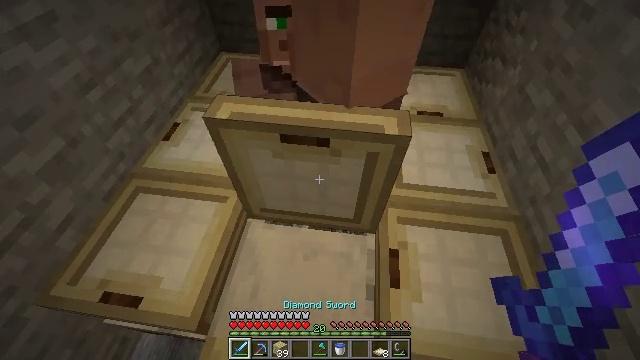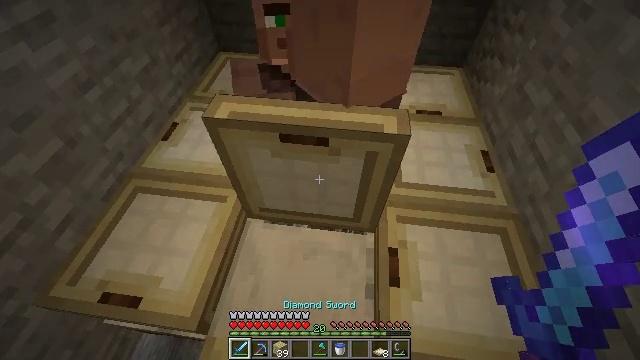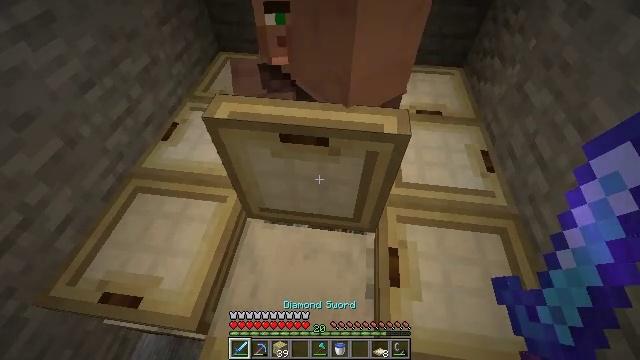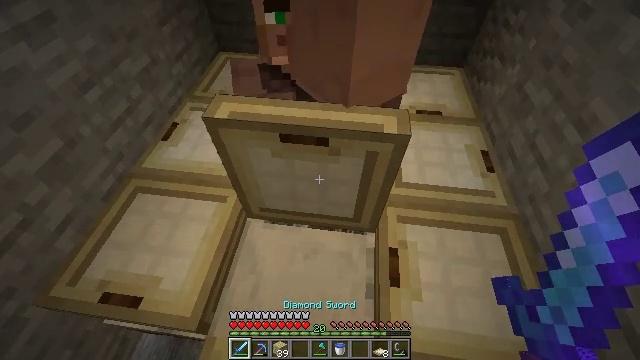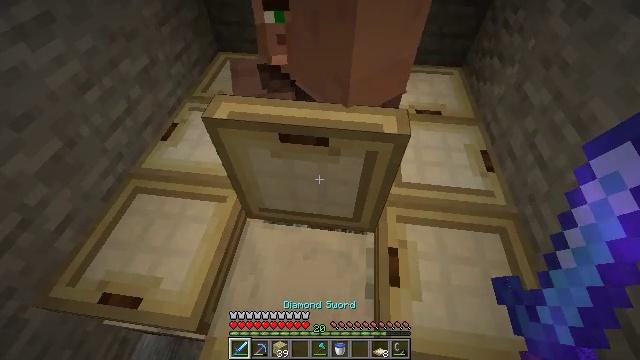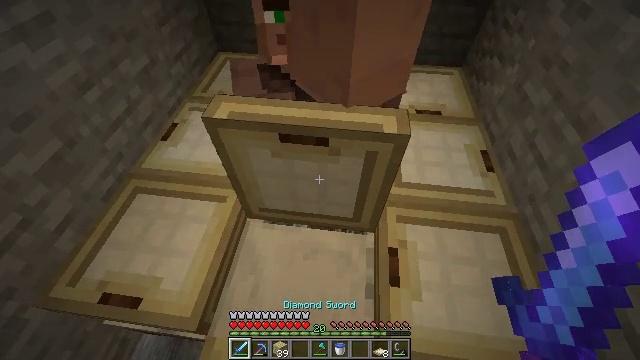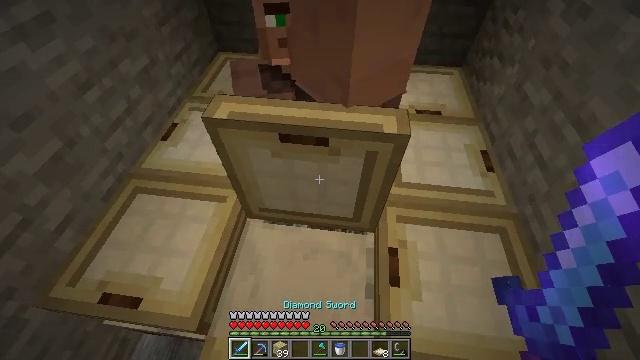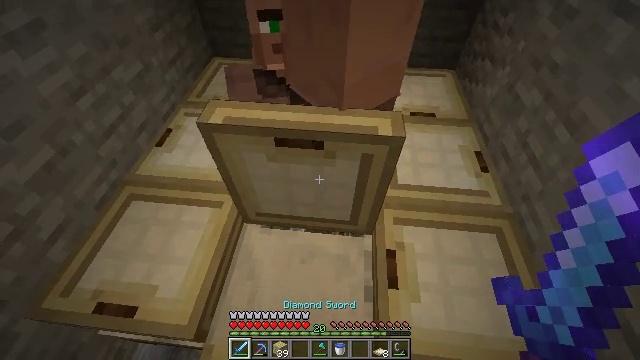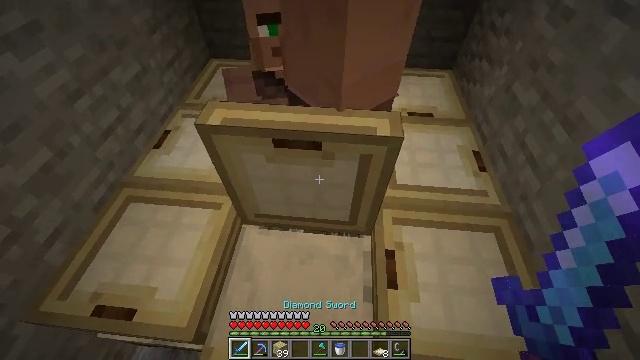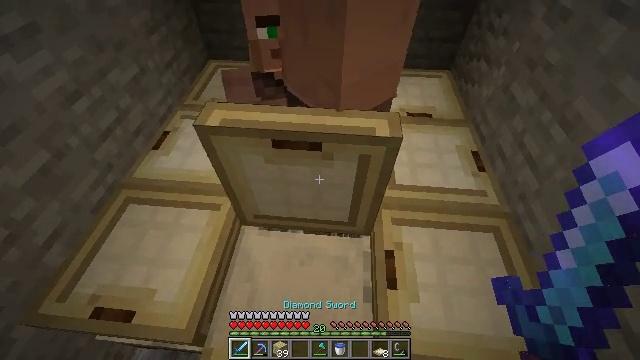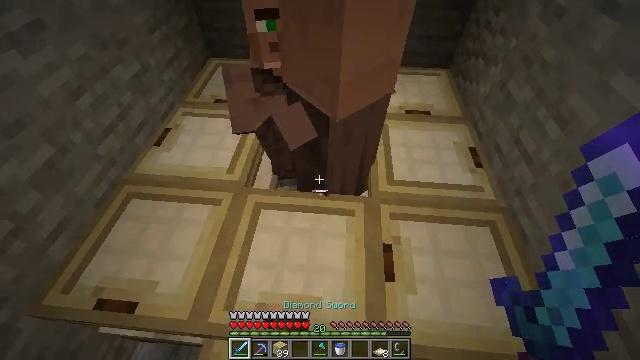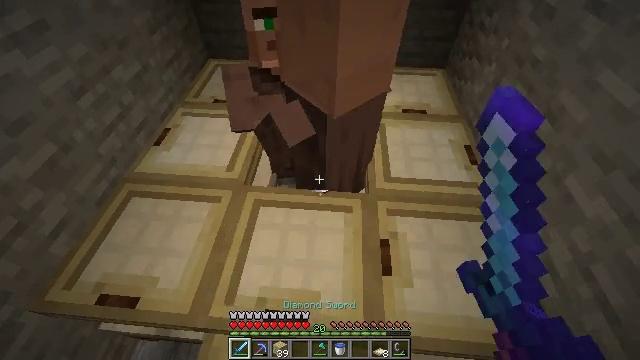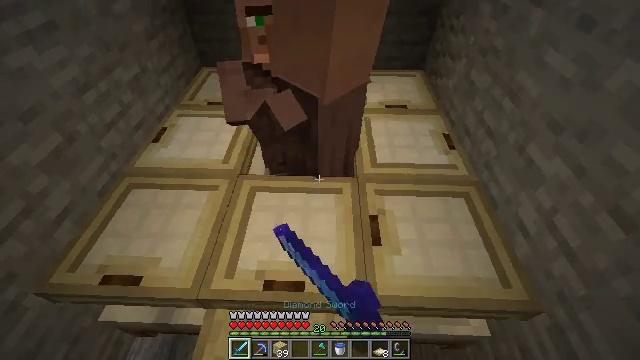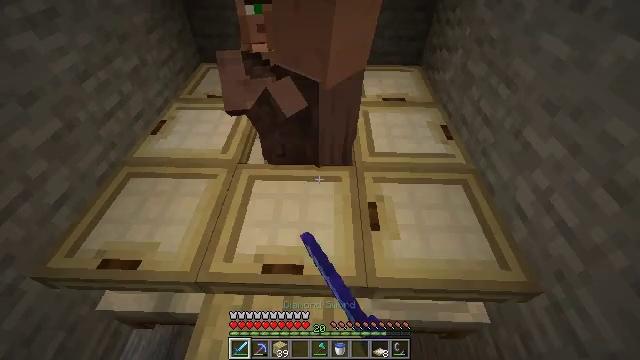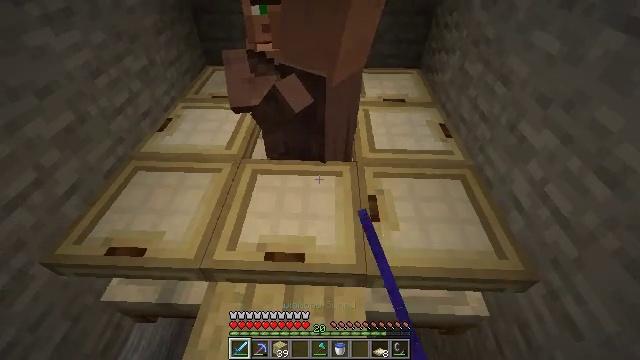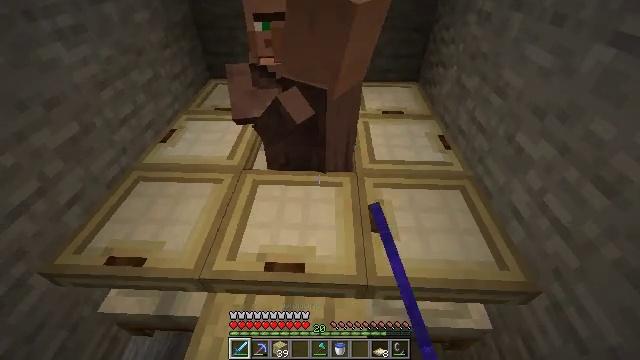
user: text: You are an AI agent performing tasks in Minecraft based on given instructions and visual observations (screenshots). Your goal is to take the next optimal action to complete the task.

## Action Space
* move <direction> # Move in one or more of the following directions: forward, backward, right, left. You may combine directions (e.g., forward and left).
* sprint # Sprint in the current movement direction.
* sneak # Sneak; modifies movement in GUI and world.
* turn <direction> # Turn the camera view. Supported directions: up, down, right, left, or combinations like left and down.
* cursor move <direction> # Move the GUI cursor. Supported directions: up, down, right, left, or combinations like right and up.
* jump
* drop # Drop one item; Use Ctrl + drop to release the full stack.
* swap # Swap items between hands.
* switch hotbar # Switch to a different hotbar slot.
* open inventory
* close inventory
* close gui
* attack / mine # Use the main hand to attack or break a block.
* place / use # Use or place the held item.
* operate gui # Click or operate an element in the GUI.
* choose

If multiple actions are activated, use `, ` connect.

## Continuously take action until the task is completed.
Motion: motion action
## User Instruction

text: Remove a carrot from the inventory.
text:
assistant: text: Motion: no_op
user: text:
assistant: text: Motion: no_op
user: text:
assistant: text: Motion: no_op
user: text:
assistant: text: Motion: no_op
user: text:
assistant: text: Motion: no_op
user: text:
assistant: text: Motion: no_op
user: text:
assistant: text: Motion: turn right
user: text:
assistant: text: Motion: no_op
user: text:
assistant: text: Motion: no_op
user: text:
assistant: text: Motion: move back, use / place
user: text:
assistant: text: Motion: move back, use / place
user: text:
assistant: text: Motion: move back, turn right and up
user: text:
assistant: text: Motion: no_op
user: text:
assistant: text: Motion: turn up
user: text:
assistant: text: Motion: turn up
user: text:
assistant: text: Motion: turn up
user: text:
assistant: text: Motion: no_op
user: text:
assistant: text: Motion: turn right
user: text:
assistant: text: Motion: turn right and down
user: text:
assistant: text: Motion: turn right
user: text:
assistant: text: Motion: turn right
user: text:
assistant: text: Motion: turn right and up
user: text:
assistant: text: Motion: turn up
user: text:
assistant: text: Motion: turn up
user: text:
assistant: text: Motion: turn left and up
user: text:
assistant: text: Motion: turn left and up
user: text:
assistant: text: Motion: no_op
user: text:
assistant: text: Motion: no_op
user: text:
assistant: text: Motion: no_op
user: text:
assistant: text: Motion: open inventory